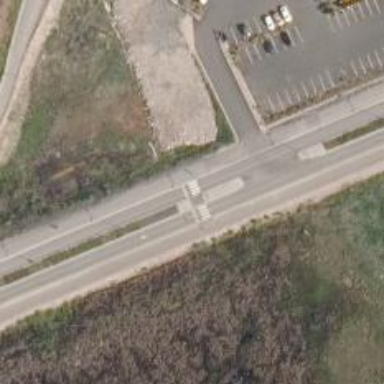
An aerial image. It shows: Asphalt cycleway.